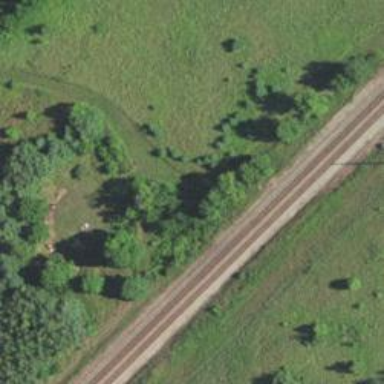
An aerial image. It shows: Railway track.